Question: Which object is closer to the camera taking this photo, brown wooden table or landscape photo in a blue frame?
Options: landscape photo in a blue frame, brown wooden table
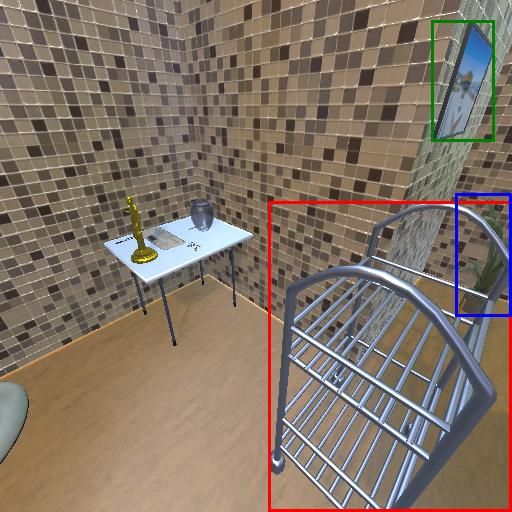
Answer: landscape photo in a blue frame